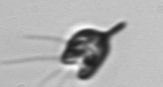
Label: Pyramimonas_longicauda